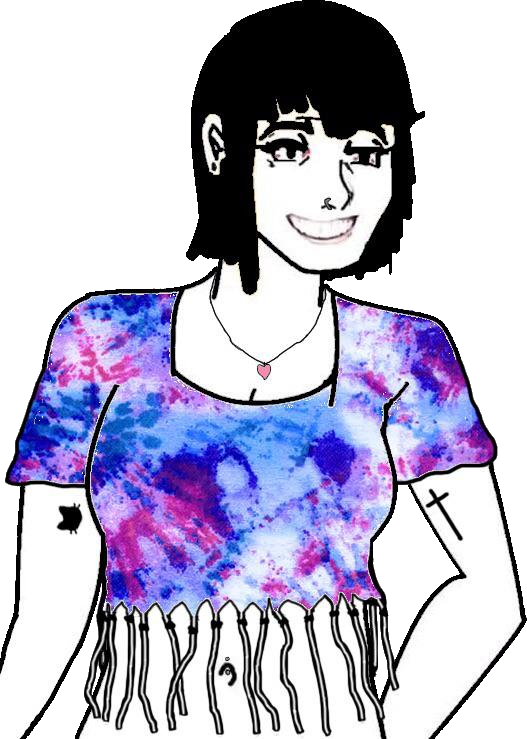
Label: 5_Coomer